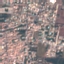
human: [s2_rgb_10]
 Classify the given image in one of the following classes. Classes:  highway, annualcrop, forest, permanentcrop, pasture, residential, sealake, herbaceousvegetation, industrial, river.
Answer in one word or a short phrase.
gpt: Residential